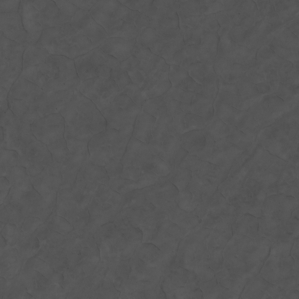
Label: non_frost